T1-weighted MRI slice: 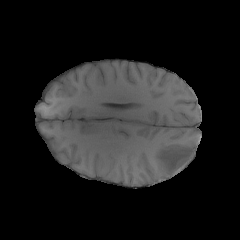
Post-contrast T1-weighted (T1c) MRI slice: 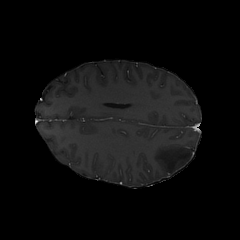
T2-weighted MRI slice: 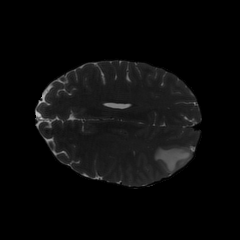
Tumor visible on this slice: yes